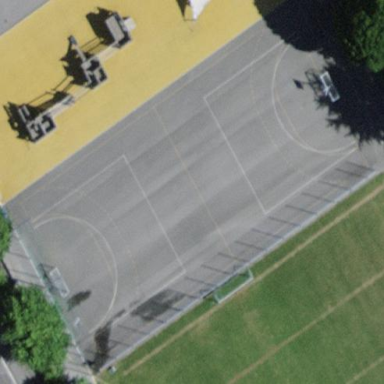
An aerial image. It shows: Asphalt soccer pitch for outdoor leisure and sports activities.